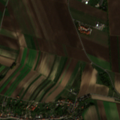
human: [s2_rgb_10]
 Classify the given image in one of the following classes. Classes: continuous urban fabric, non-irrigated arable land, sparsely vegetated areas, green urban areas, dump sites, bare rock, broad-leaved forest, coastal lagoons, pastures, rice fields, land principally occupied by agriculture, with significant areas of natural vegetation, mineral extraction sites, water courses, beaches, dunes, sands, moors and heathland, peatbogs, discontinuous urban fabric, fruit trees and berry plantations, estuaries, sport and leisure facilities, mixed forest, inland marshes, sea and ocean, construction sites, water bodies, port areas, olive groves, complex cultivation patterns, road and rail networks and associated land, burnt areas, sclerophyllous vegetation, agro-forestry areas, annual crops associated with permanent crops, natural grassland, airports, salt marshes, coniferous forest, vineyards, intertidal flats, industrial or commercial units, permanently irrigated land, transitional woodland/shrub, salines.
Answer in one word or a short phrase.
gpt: discontinuous urban fabric, non-irrigated arable land